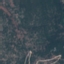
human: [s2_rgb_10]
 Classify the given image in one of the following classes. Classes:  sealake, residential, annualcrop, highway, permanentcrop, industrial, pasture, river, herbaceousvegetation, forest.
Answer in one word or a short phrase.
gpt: HerbaceousVegetation